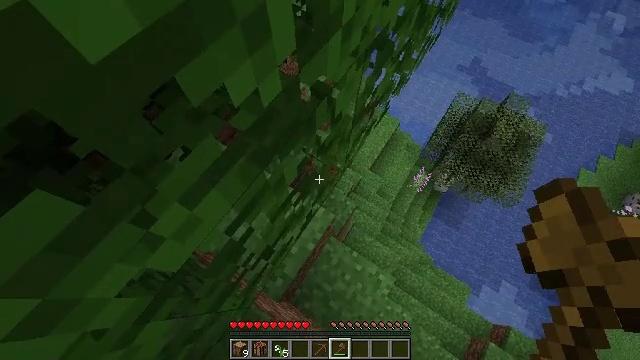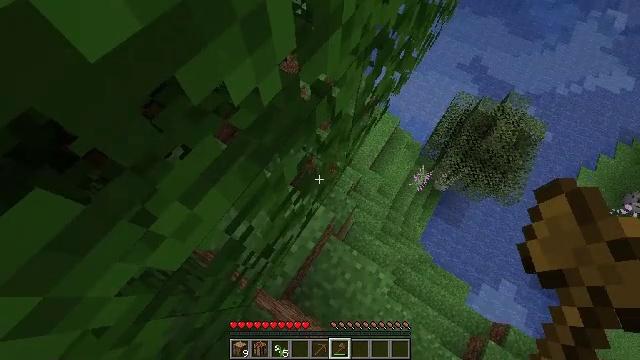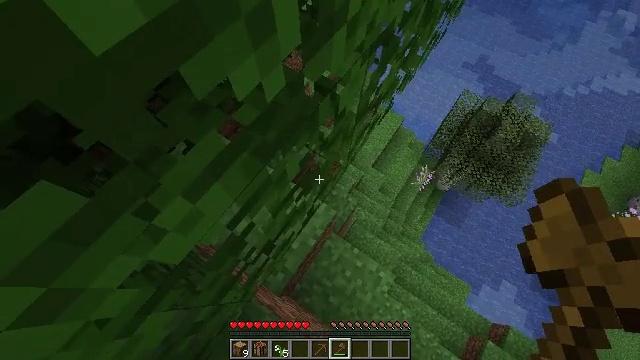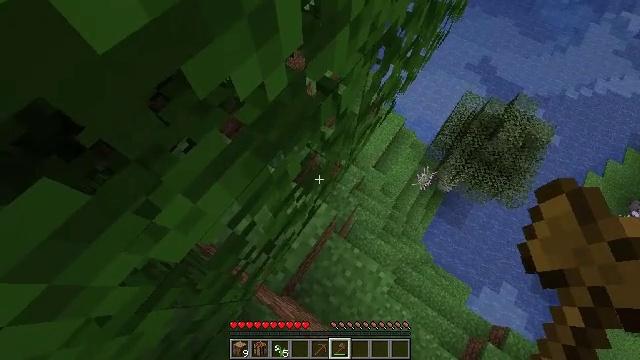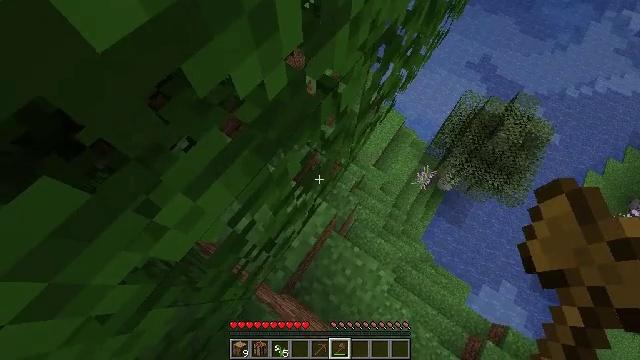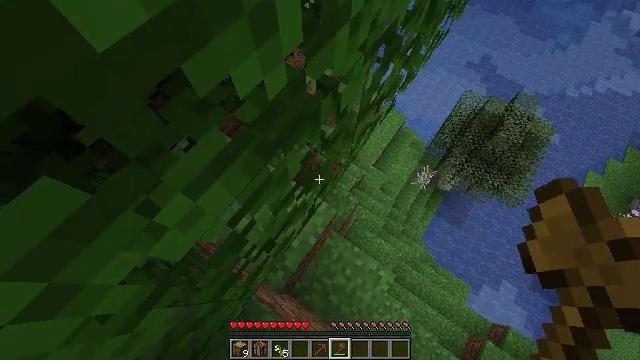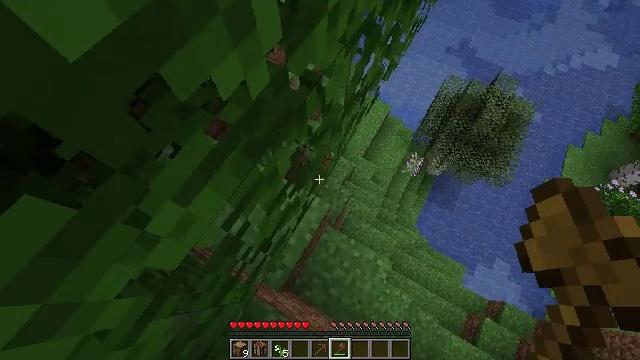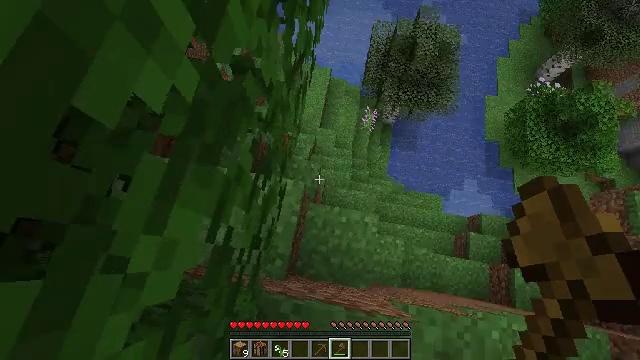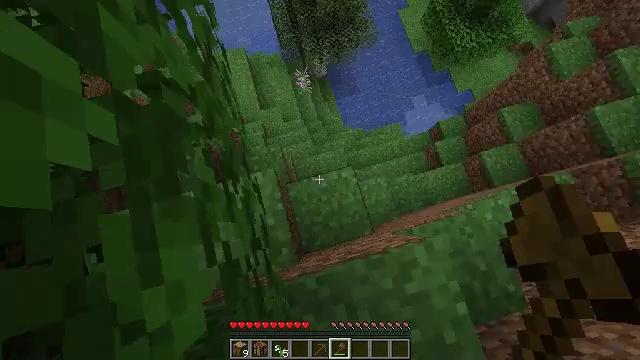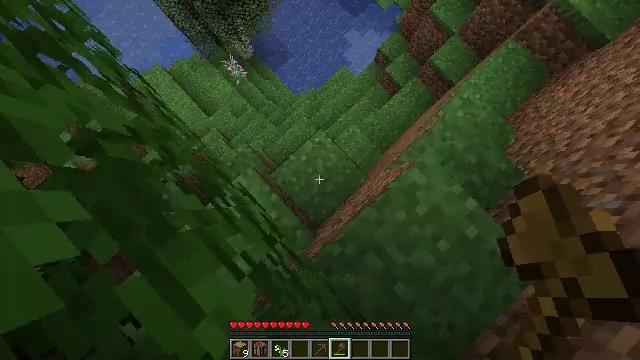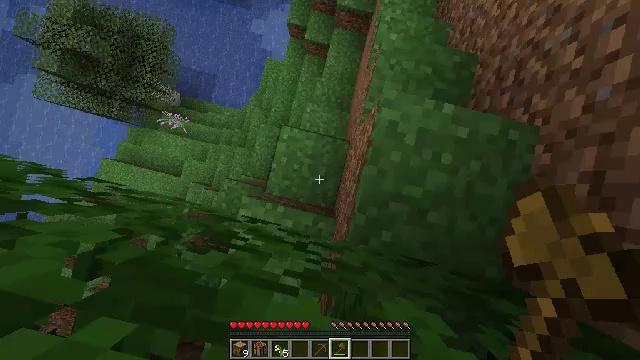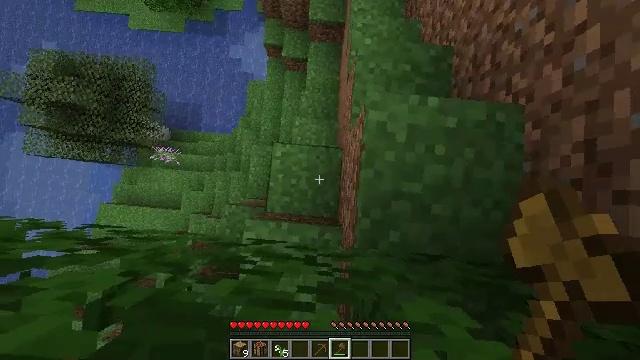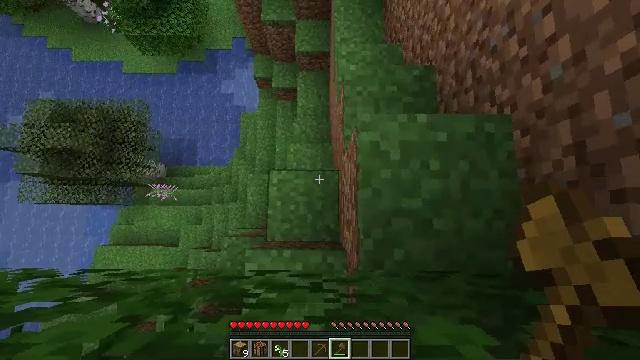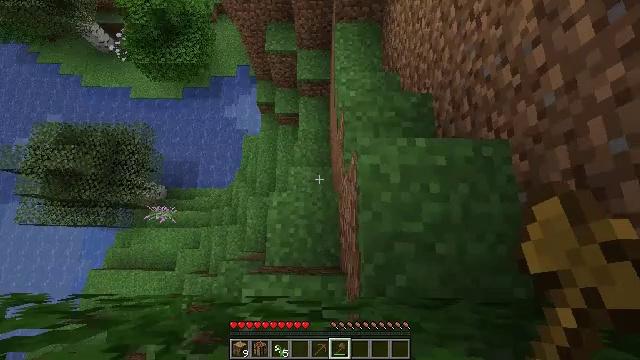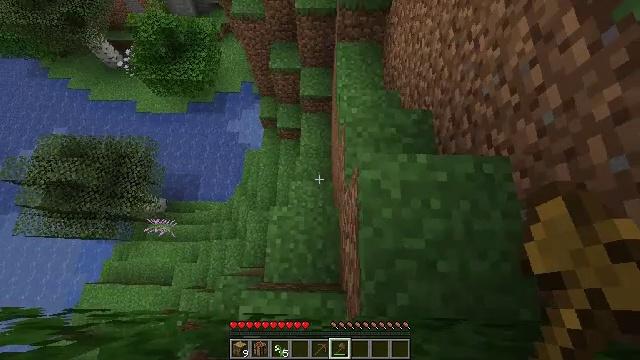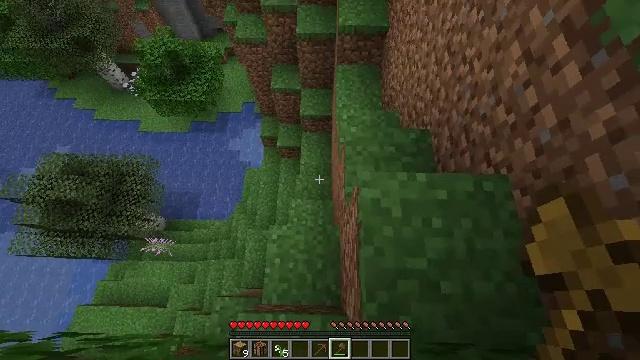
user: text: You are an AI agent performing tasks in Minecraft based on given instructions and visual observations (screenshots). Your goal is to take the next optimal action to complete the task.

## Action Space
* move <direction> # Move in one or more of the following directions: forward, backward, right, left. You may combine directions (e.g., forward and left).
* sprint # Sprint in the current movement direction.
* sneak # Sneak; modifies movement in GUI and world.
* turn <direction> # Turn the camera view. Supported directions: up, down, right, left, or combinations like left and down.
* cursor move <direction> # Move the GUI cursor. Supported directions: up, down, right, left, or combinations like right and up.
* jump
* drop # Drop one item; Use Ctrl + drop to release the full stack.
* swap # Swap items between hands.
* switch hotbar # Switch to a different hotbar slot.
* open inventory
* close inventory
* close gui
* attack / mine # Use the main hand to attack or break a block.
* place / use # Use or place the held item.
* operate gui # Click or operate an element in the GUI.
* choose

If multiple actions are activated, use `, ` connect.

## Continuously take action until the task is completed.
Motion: motion action
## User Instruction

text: Remove the lilac from its place.
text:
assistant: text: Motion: no_op
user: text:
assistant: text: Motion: turn left
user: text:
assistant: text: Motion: no_op
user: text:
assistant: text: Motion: no_op
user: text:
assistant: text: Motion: no_op
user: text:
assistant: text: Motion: turn right and down
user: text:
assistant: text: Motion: turn right and down
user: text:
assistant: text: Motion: turn right and down
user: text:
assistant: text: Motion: turn right and down
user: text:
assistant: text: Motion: turn right and down
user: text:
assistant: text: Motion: turn right and up
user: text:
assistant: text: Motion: turn right and up
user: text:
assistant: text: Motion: turn up
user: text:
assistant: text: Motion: turn up
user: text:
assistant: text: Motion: turn up
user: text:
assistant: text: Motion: turn up
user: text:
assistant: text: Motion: turn up
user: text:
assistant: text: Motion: turn up
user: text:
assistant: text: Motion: turn left
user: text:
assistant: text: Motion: no_op
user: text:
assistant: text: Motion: move forward
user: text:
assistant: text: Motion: move forward and move right
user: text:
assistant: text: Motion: move forward and move right
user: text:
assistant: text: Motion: move forward and move right, turn left
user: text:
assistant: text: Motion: move forward and move right, turn left
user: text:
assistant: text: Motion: move forward and move right, turn left
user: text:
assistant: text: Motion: move forward and move right, turn left
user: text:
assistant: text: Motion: move forward and move right, turn left
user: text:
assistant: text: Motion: move forward and move right, turn left and down
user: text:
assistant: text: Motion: move forward and move right, turn left